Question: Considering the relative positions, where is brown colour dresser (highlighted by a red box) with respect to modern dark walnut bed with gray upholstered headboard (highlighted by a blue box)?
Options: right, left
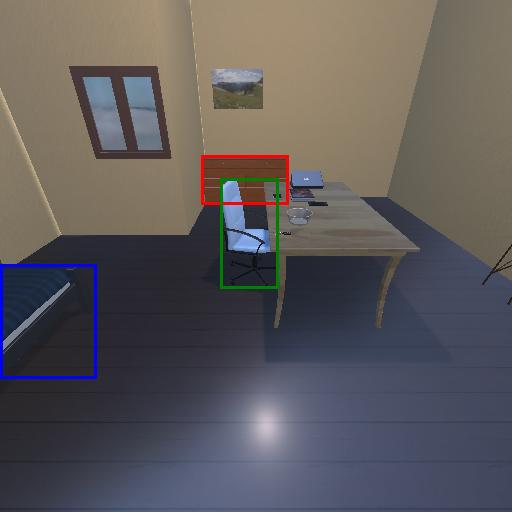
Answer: right